Field crop: maize
Growth stage: 2
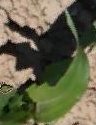
Species: maize